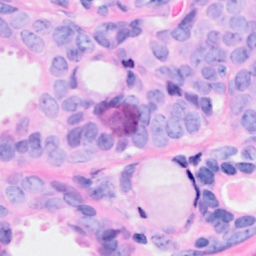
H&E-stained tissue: Breast